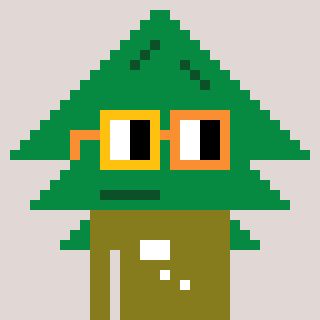
a pixel art character with square yellow and orange glasses, a fir-shaped head and a gunk-colored body on a warm background